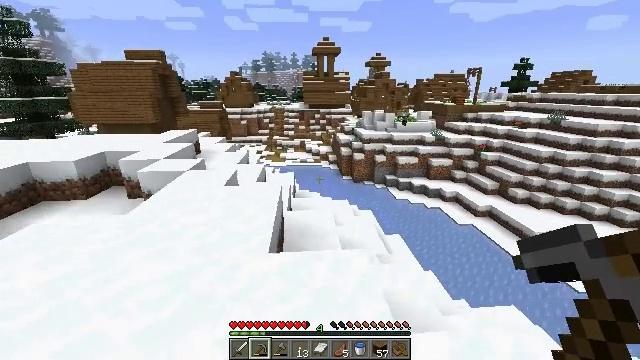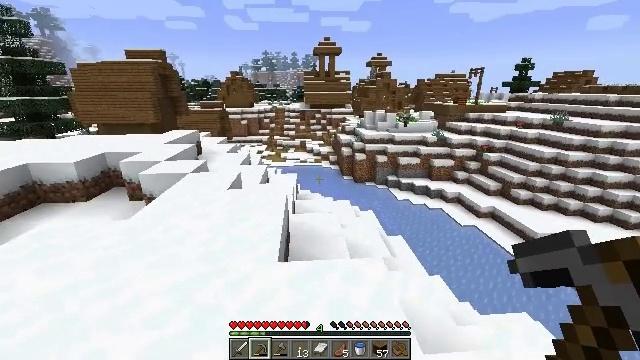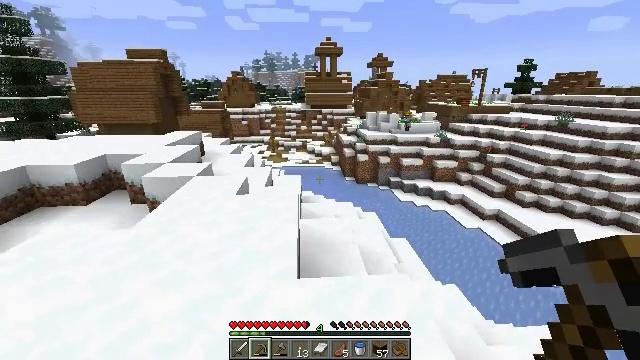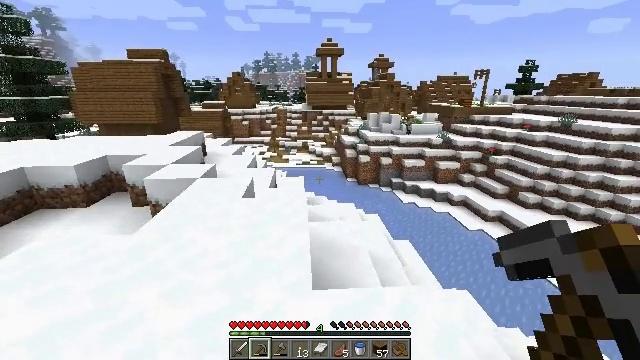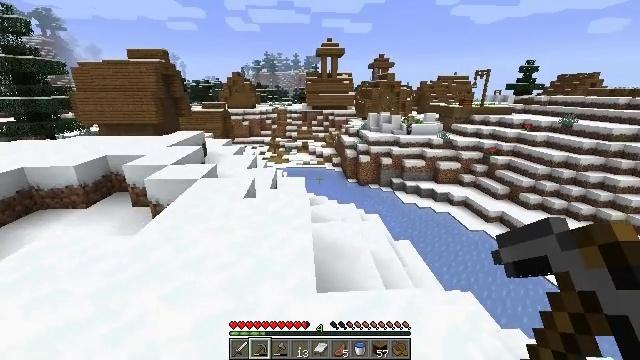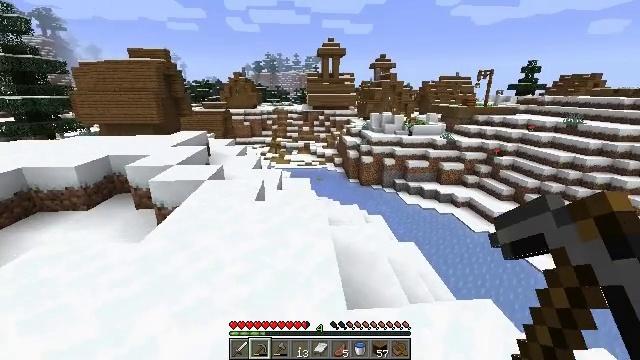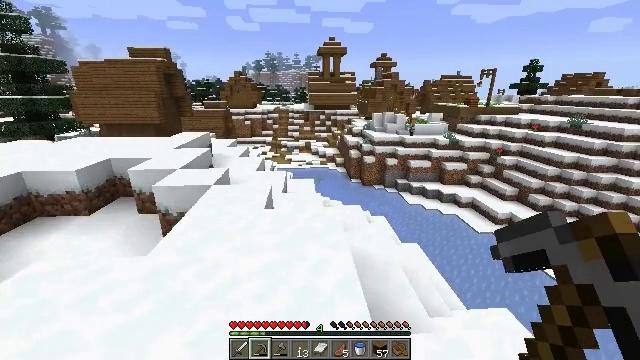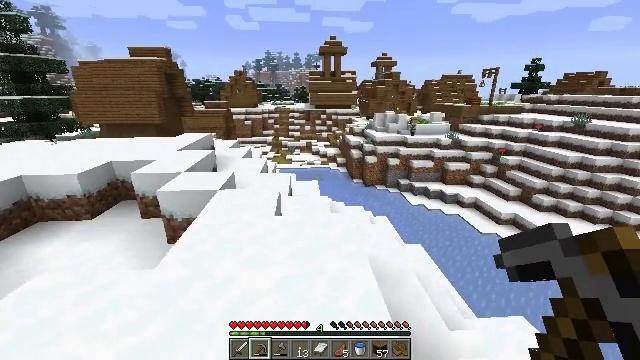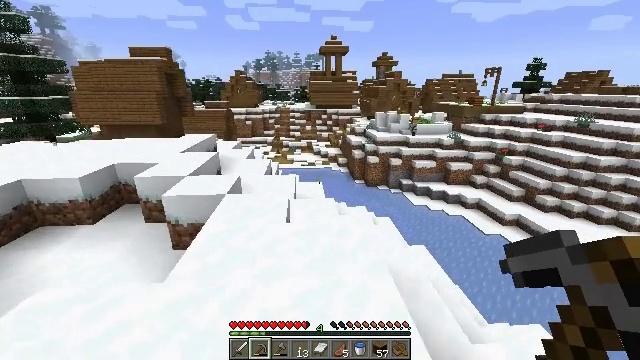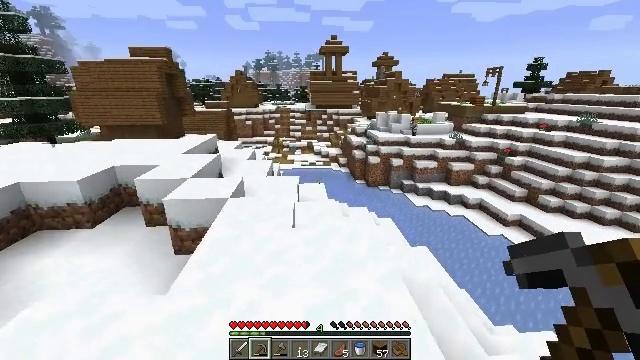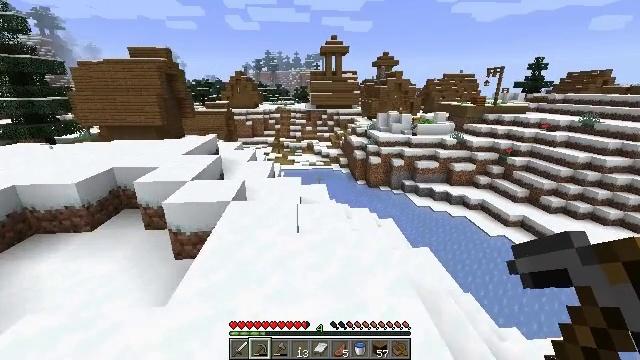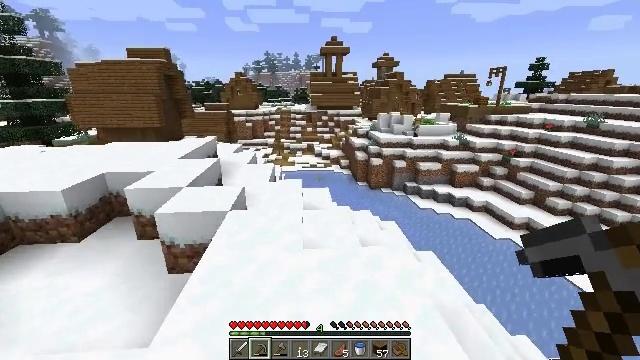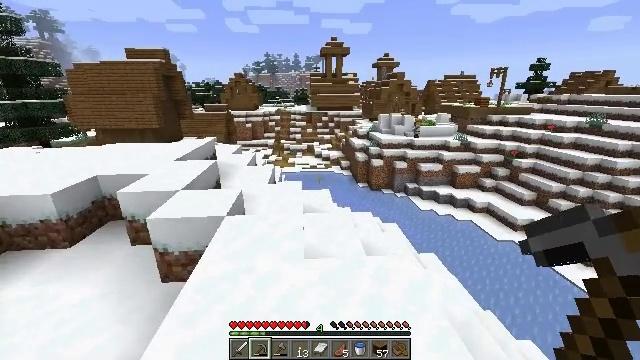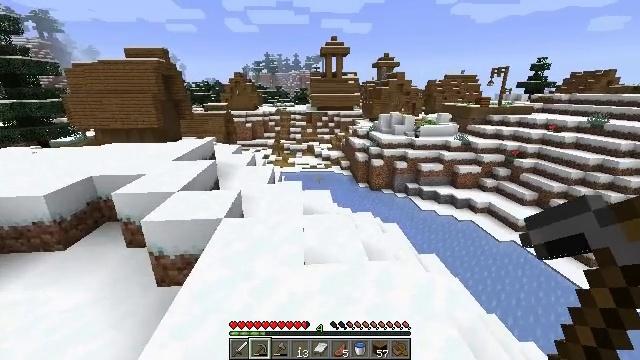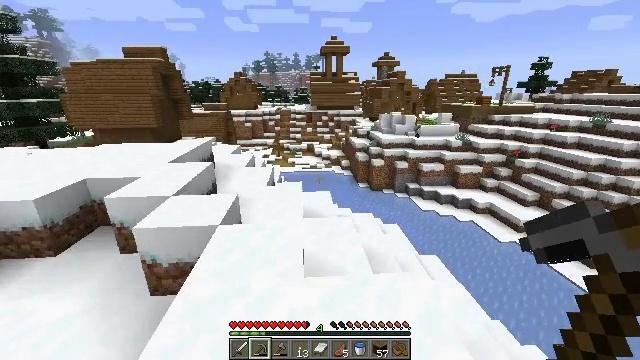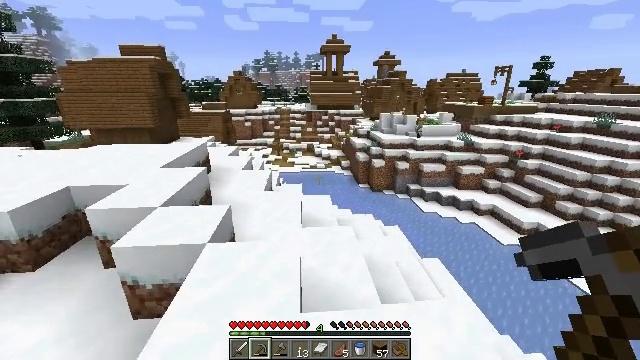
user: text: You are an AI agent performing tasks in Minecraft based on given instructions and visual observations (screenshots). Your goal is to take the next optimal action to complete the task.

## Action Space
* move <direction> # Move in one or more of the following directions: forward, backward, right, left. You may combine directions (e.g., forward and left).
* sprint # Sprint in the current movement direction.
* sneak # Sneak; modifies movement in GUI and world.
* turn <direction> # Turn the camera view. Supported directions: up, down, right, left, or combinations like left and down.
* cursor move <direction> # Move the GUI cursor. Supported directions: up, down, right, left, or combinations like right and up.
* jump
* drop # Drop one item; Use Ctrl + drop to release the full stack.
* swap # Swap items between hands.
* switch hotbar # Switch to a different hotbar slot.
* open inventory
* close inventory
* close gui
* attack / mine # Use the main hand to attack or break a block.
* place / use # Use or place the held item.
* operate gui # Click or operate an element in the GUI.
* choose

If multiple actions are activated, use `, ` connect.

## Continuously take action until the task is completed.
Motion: motion action
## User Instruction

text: Mine the lantern.
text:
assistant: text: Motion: move forward and move left
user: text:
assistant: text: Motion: move forward and move left
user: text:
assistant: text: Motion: move forward and move left
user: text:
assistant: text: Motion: move forward and move left
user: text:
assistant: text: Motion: move forward and move left
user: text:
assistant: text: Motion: move forward and move left
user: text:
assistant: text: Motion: move forward and move left
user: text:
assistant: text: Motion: move forward and move left
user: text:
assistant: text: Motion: move forward
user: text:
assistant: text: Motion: move forward
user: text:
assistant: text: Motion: move forward
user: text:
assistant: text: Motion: move forward
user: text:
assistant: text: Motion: move forward
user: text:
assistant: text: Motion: move forward
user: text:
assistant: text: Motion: move forward
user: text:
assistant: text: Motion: move forward
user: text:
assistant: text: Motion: move forward
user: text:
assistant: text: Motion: move forward
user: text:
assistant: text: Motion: move forward
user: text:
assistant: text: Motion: move forward
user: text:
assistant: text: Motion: move forward
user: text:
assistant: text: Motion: move forward
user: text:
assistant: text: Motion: move forward
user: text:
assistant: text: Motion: move forward
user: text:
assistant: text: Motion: move forward
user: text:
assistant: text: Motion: move forward
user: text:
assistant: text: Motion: move forward
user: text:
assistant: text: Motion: no_op
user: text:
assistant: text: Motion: no_op
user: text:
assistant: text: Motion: no_op